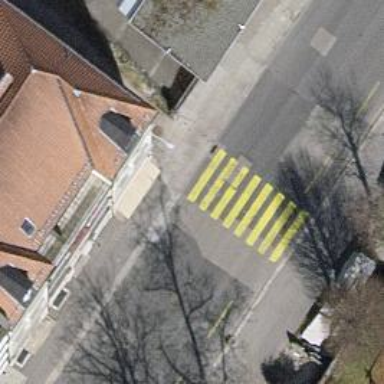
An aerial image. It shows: Zebra crossing on the road.